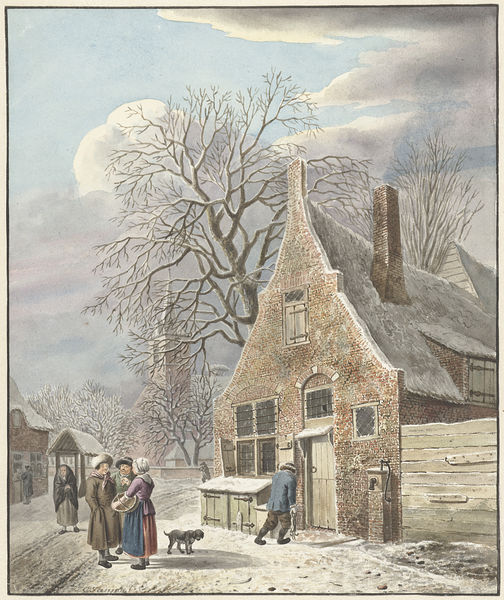
Titel: Dorp onder sneeuw
Künstler: Johannes Christiaan Janson
Standort: Amsterdam
Institution: Rijksmuseum
Schlagwörter: baum, blau, himmel, mann, weiß, wolken, aquarell, frauen, menschen, stadt, frau, straße, eis, haus, hund, schnee, wolke, wand, mensch, kalt, kirche, person, kamin, schornstein, dorf, giebel, backstein, winter, korb, schwatz, pumpe, schnee kalt, gespräch, brunnen